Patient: sex M, age 52
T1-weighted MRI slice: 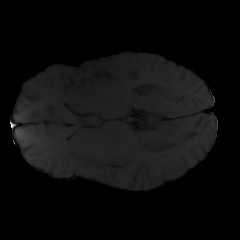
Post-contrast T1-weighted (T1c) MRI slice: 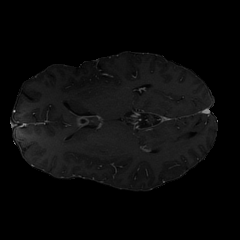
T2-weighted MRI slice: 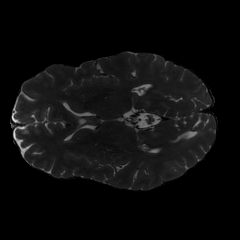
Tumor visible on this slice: yes
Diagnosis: Glioblastoma, IDH-wildtype
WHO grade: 4